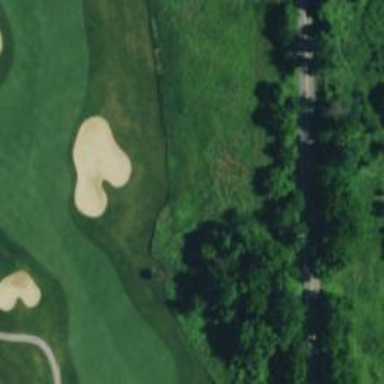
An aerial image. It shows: Grassy area designated as golf fairway.